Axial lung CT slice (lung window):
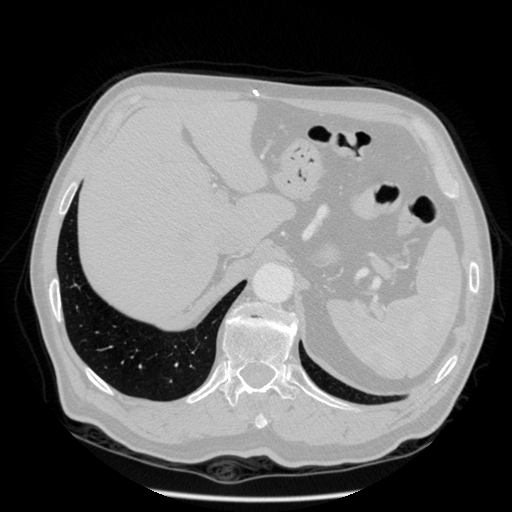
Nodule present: no